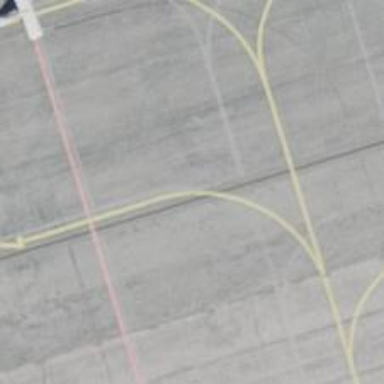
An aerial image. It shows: View of taxiway at the airport.